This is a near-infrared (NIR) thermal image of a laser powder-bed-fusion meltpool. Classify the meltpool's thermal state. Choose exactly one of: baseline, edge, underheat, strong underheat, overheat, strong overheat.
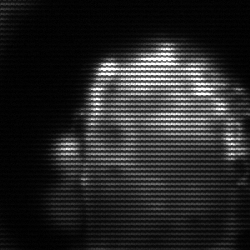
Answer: baseline